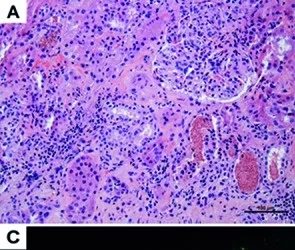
Kidney biopsy findings of immune complex-mediated glomerulonephritis and time course of disease. A: A hypercellular glomerulus, interstitial inflammation, and red blood cell casts are seen on intermediate-power light microscopy (PAS stain, 100x).
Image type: pathology (pas)